Question: Is it possible to use facet_grid with lines (or columns) of the grid mapping different data?
I have the dataframe:
'''
data=data.frame(x = c(6, 10, 4, 6, 4, 4, 9, 2, 4, 4, 5, 4, 2, 7, 8, 3), z1 = c(6, 6, 9, 8, 8, 2, 3, 1, 9, 8, 3, 9, 8, 1, 10, 7), z2 = c(8, 5, 6, 3, 9, 9, 8, 5, 1, 3, 5, 8, 8, 2, 3, 3), r = c('1L', '1L', '1L', '1L','1L', '1L', '1L', '1L', '2L', '2L', '2L', '2L', '2L', '2L', '2L', '2L'))
.
'''
and currently I can combine 2 facet wraps for each y mapping I want:
'''
p1 <- ggplot(data,aes(x=x,y=z1))+facet_wrap(~r)+geom_point(aes(colour=r))
p2 <- ggplot(data,aes(x=x,y=z2))+facet_wrap(~r)+geom_point(aes(colour=r))
arrangeGrob(p1,p2,nrow=2)
'''

Is is possible to combine those in a single 'facet_grid' call?
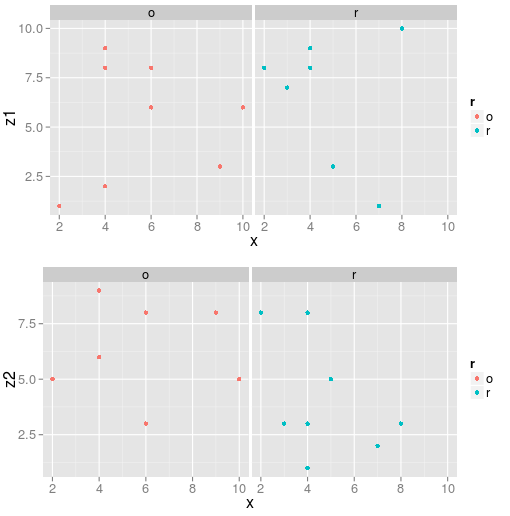
Answer: If you want all your data in one plot, it's better to just reshape your data. Here i've used the 'reshape2' library to make it easier
'''
library(reshape2)
mm <- melt(data, id.vars=c("x","r"))
ggplot(mm,aes(x=x,y=value))+facet_grid(variable~r)+geom_point(aes(colour=r))
'''